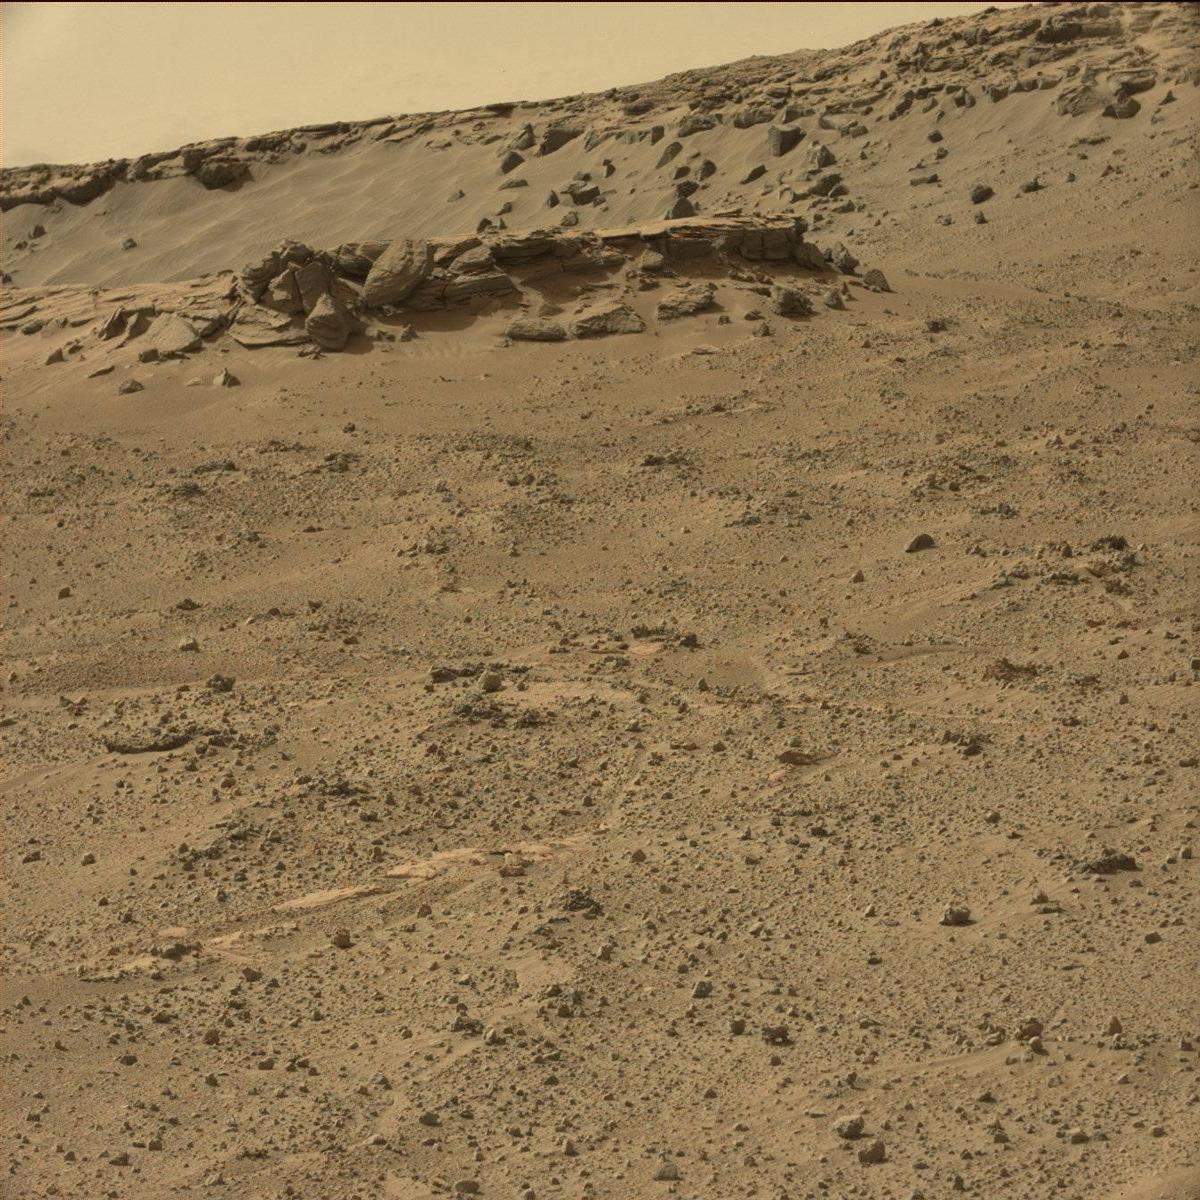
Terrain classes present: Bedrock, Ridge, Sand / Soil